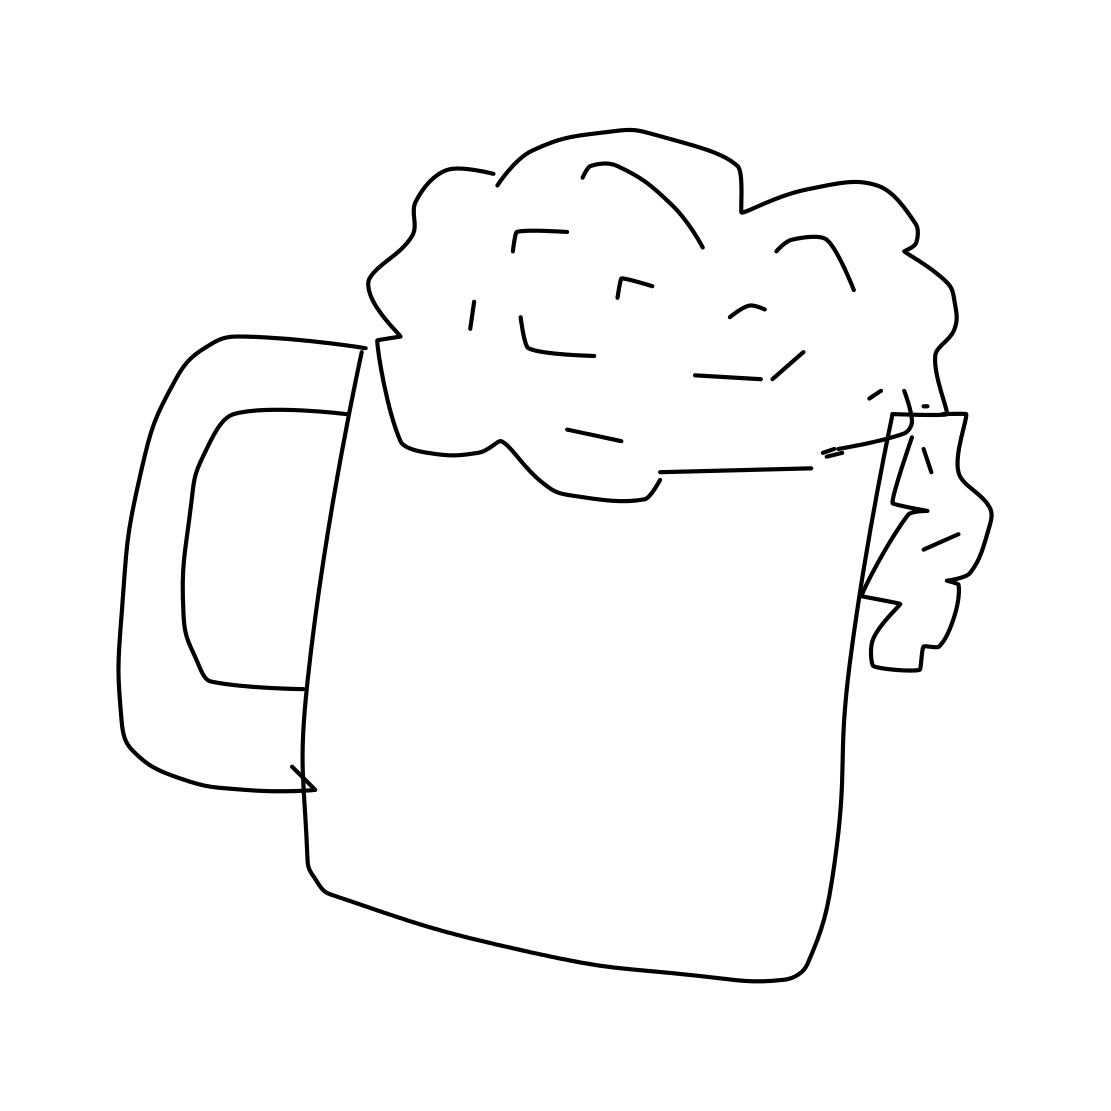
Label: beer-mug